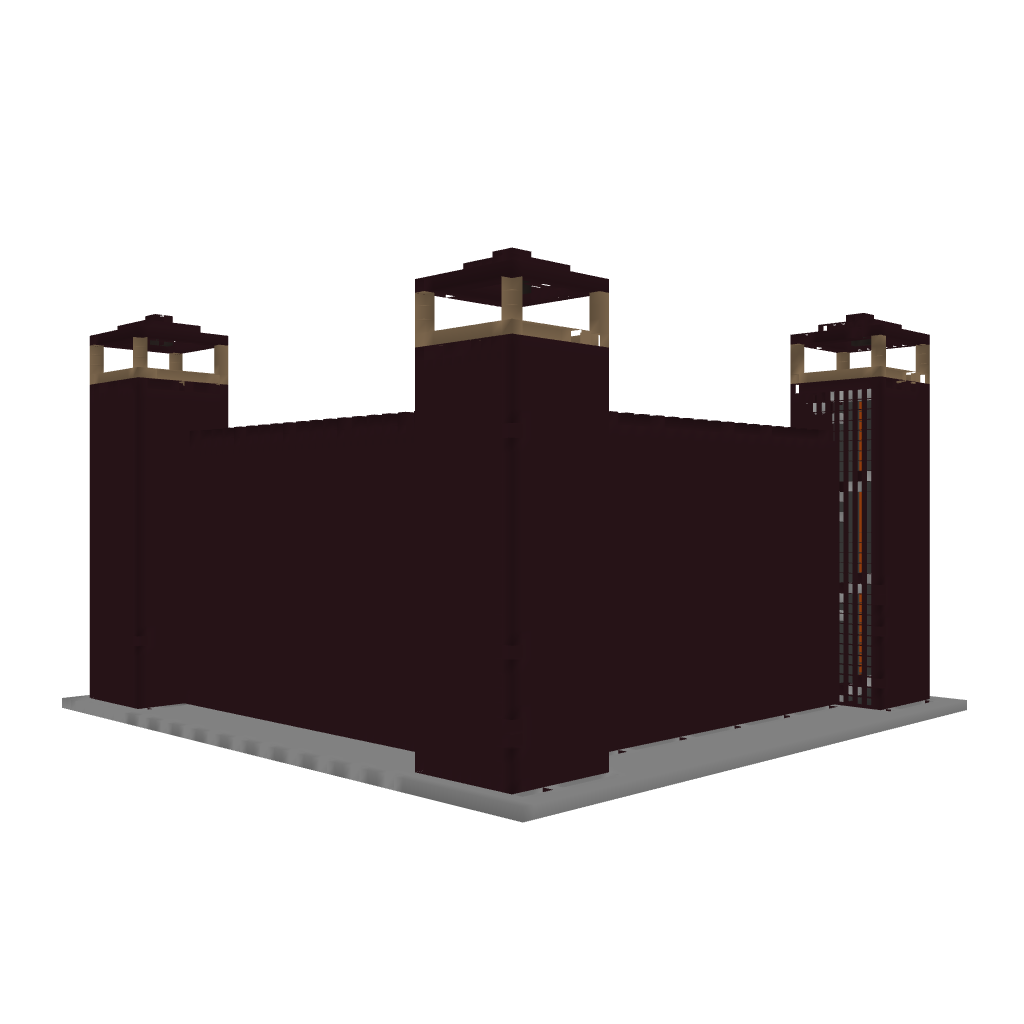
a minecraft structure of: Nether Castle-Empty